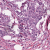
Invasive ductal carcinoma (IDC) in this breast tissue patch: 1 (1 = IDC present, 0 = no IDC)